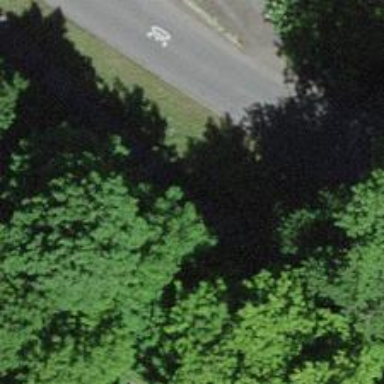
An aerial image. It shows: Set of steps on the road.